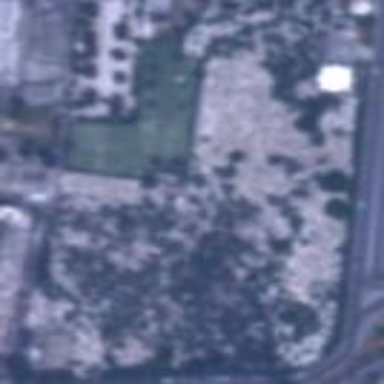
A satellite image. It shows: Cemetery.